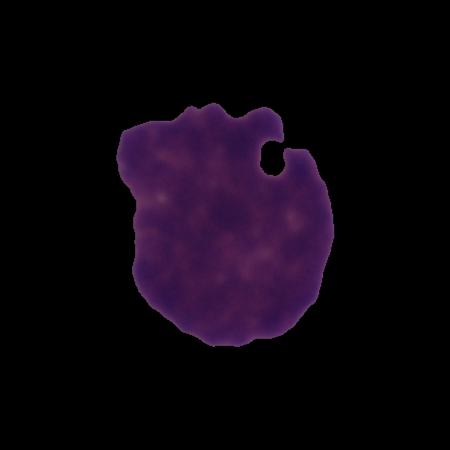
Label: cancer